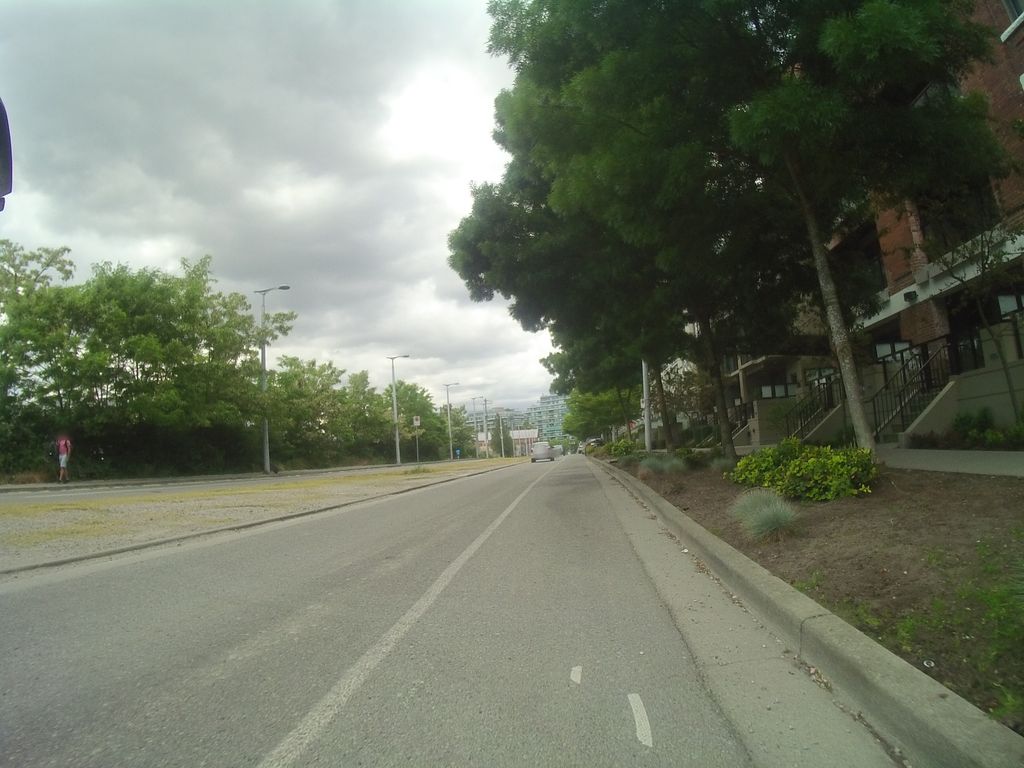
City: vancouver